Field crop: maize
Growth stage: 2
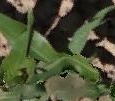
Species: maize